Question: I'm trying to calculate the approximated square root of a number in python using the Newton-Raphson method(The formula)

However the code does not work as it is stuck in the while loop(at least I think so). My plan is to calculate approximations until approximations differ by 1e-10.
This is the code I have right now:
'''
k = input("Enter a number")
try:
k = int(k)
xi = 1
xi2 = xi - (xi**2 - k)/(xi*2)
diff = xi2 - xi
while (diff > <PHONE>):
xi = xi2
xi2 = xi - (xi**2 - k)/(xi*2)
print(xi2)
print(xi2)
except:
print("bye")
'''
I'm new to python so any help will be much appreciated! thanks a lot! :)
Update:
I tried using the code below as some answer suggested, however when giving the input 2 it only gives me one loop before giving the answer(1.4166666666666667). The correct answer should be (1.4142135623730951).
'''
while (diff > <PHONE>):
xi = xi2
xi2 = xi - (xi**2 - k)/(xi*2)
diff = xi2 - xi
'''
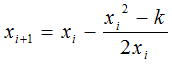
Answer: The problem is that you are not changing the 'diff' within the loop. The diff is always the initial value you assigned, so it never becomes less than 1e-10
'''
while (diff > <PHONE>):
xi = xi2
xi2 = xi - (xi**2 - k)/(xi*2)
diff=xi2-xi
'''
Your problem is not a programming one.
After running some iterations with a 'print(diff)' added to the 'while' block I noticed there were negative values involved.
Consider a value of '- 1e-2'. It does satisfy the loop break condition because it's less than '1e-10', but it's actually a big distance away from desired result.
If you are dealing with differences, use absolutes:
'''
k = input("Enter a number ")
k = int(k)
xi = 1
xi2 = xi - (xi**2 - k)/(xi*2)
diff = abs(xi2 - xi)
#<PHONE>
while (diff > <PHONE>):
xi = xi2
xi2 = xi - (xi**2 - k)/(xi*2)
diff = abs(xi2 - xi)
print(diff)
print(xi2)
'''
Output:
'''
$ python newton-raphson.py
Enter a number 2
0.08333333333333326
0.002450980392156854
2.123899820016817e-06
1.5947243525715749e-12
1.4142135623730951
'''